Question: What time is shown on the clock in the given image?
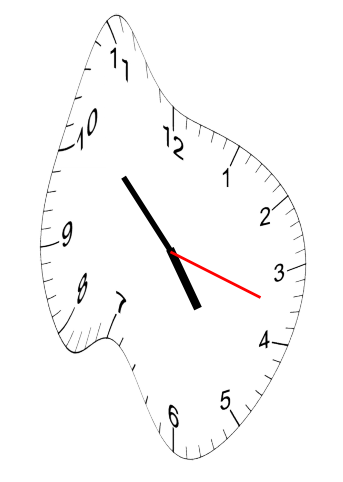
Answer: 04:52:18